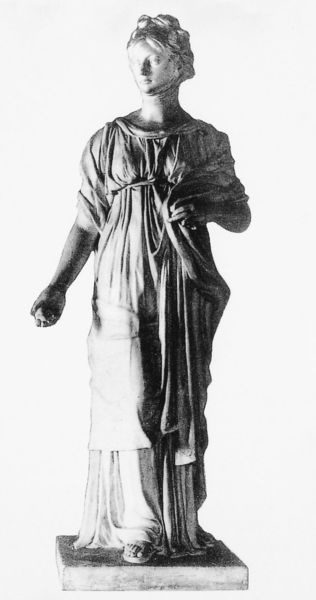
Titel: Königin Luise mit dem Apfel
Künstler: Johann Gottfried Schadow
Institution: Marienburg, Hochmeisterpalast
Schlagwörter: hand, umhang, brust, frau, kleid, dame, falten, sockel, schlank, mantel, locken, skulptur, statue, apfel, woman, faltenwurf, podest, sandale, maria, kleide, posing, stone statue, rome empire, high level